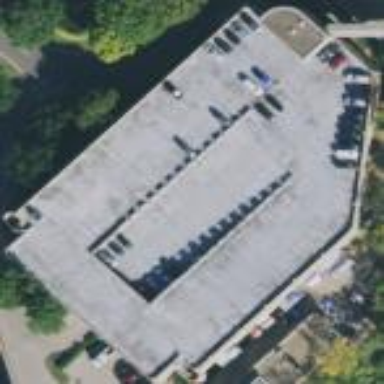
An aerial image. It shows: Multi-storey parking building.